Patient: sex F, age 52
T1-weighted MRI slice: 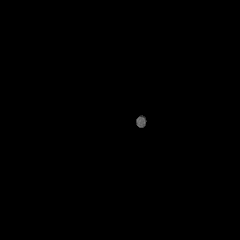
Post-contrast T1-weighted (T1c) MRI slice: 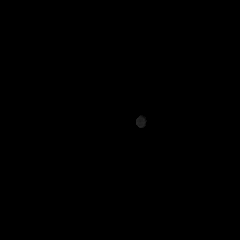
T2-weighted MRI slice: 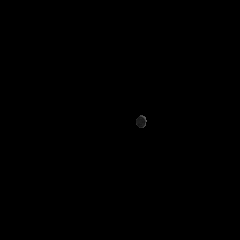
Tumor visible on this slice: no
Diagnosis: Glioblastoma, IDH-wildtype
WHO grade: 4